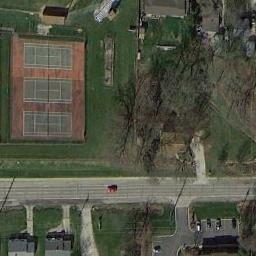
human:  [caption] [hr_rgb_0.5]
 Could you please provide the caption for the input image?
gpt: Two rows of cars were parked beside the tennis court .

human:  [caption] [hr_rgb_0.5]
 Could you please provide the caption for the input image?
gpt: Many trees are near the tennis courts .

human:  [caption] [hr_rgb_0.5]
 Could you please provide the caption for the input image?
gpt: Tennis court is separated from the building by the road on the lawn .

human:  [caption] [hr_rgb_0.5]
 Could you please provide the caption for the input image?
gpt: The tennis court is on the grass next to some buildings .

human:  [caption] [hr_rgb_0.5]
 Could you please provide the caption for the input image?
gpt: There are some green lawns and buildings beside the tennis court .